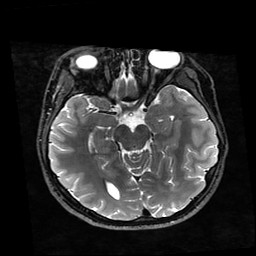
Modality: T2w
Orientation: coronal